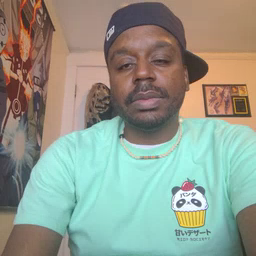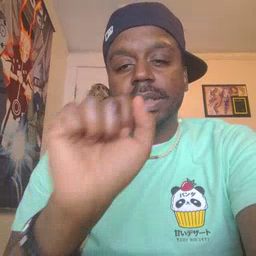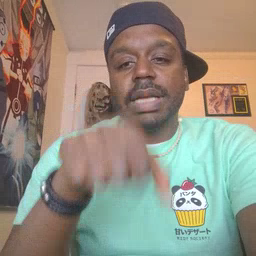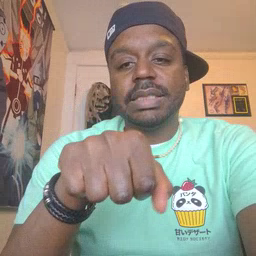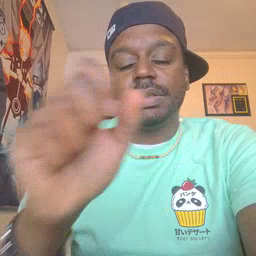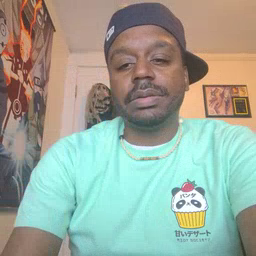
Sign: yes